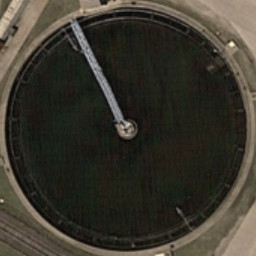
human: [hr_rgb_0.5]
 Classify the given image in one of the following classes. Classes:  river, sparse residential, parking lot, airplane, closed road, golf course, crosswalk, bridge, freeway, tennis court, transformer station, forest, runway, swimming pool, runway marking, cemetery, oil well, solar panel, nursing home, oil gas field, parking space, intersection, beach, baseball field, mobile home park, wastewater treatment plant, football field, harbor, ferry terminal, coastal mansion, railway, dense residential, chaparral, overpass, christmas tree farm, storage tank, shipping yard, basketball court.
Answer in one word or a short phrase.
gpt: wastewater treatment plant